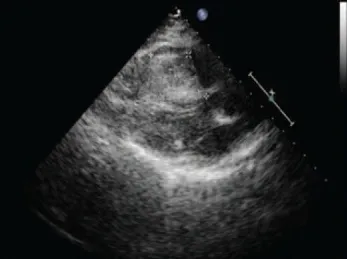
Echocardiographic findings show a large mass involving the IVS.
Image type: radiology (ultrasound)